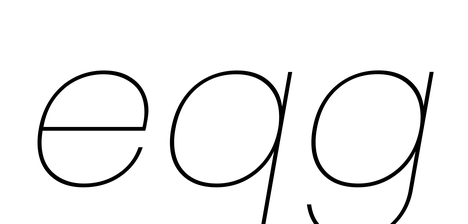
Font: Poppins-ThinItalic